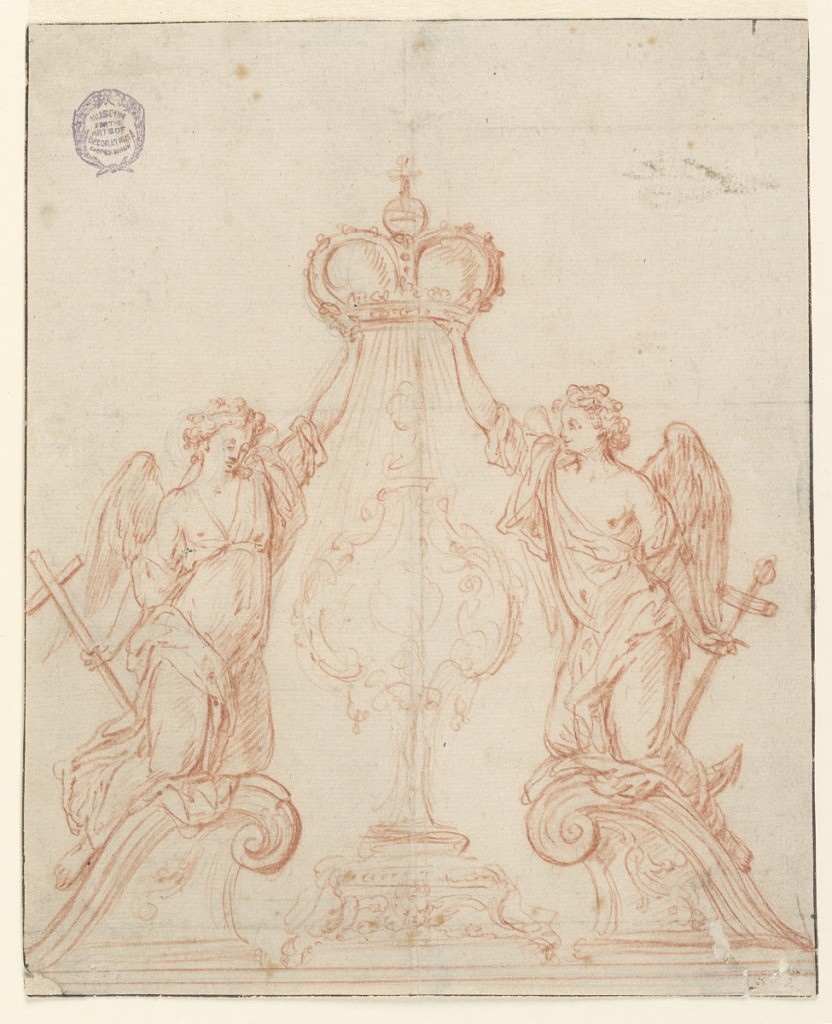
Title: Design for a Monstrance
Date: mid-17th century
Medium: Red chalk on paper
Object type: Drawing
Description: Loose sketch of a monstrance at center through which a concecrated host would be exhibited for veneration. Two angels kneeling upon the cornices of broken pediments raise a crown above the transparent vessel containing the host with one-hand each. The angel on the left holds a cross in his right hand, while the angel on the right holds an anchor in his left hand.